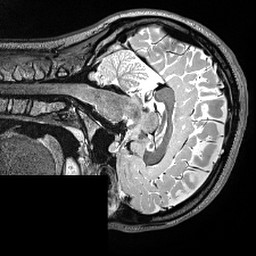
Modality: T2w
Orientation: sagittal
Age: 22
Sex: female